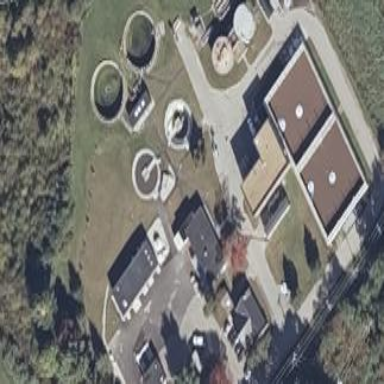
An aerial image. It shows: Wastewater plant.